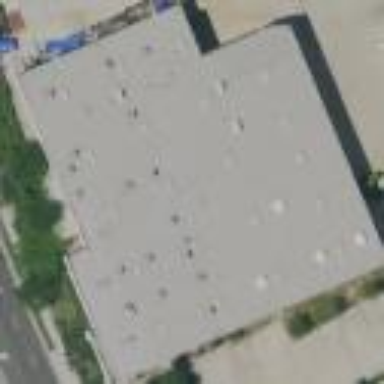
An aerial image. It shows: Warehouse building.